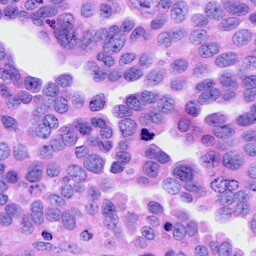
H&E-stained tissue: Ovarian